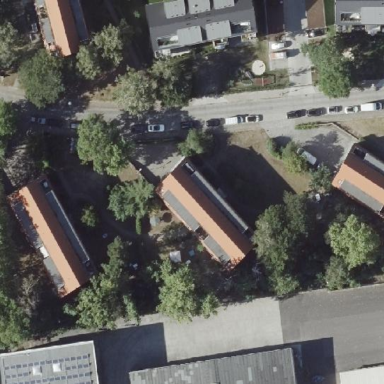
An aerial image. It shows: Gabled roof adorns the apartments building.